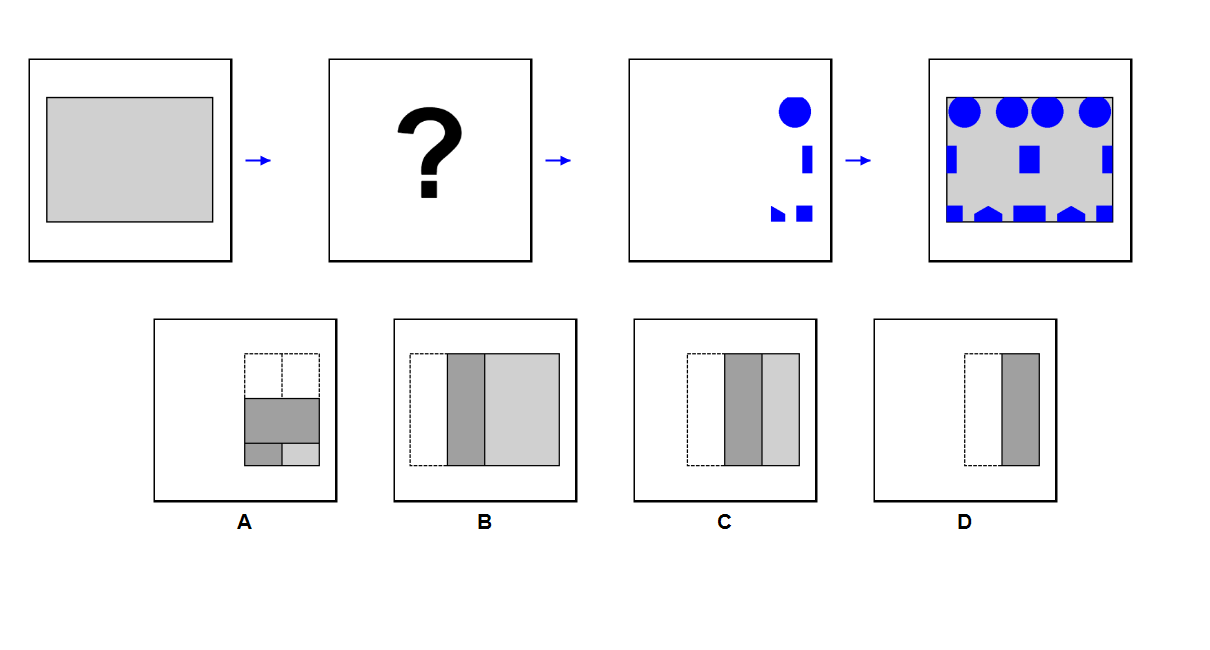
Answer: A